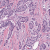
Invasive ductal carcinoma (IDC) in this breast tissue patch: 1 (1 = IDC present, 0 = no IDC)